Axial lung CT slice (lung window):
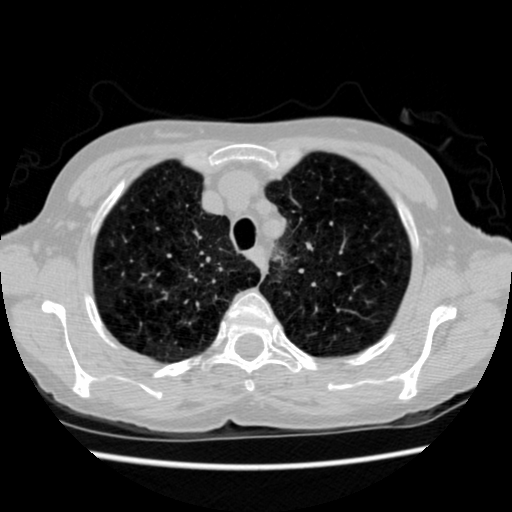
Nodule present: no